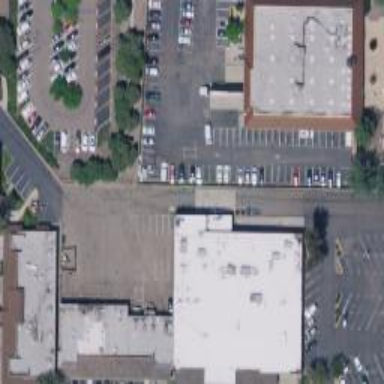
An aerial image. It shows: Building that houses supermarket.